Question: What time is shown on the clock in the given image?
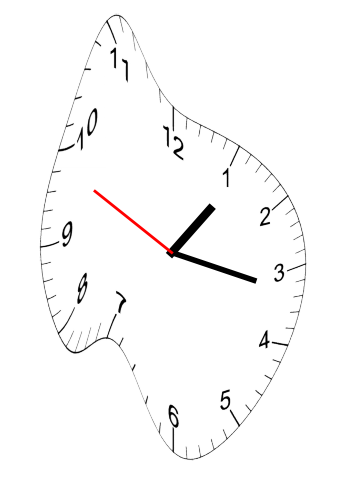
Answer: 01:16:49